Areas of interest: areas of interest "Commercial service"
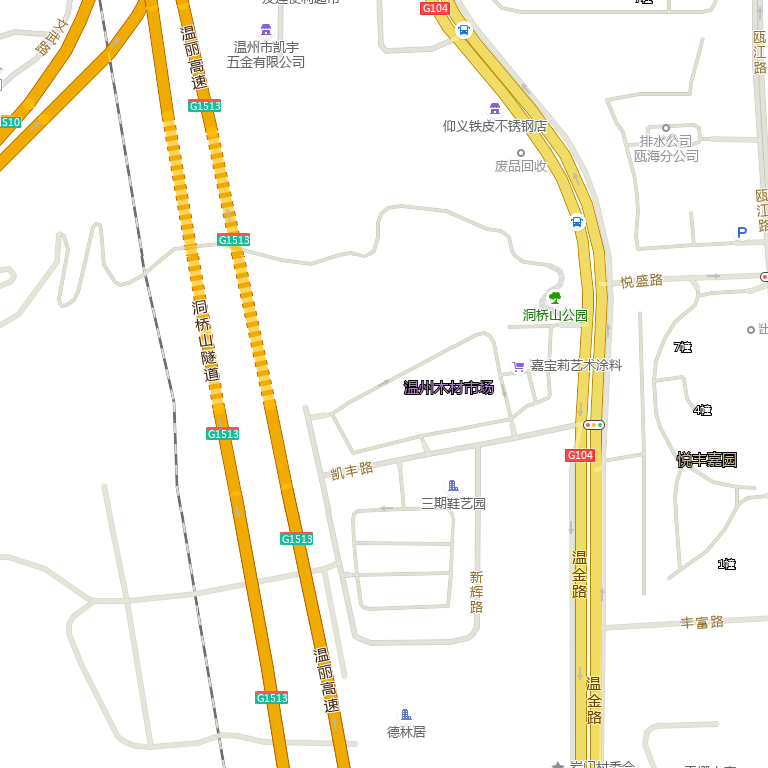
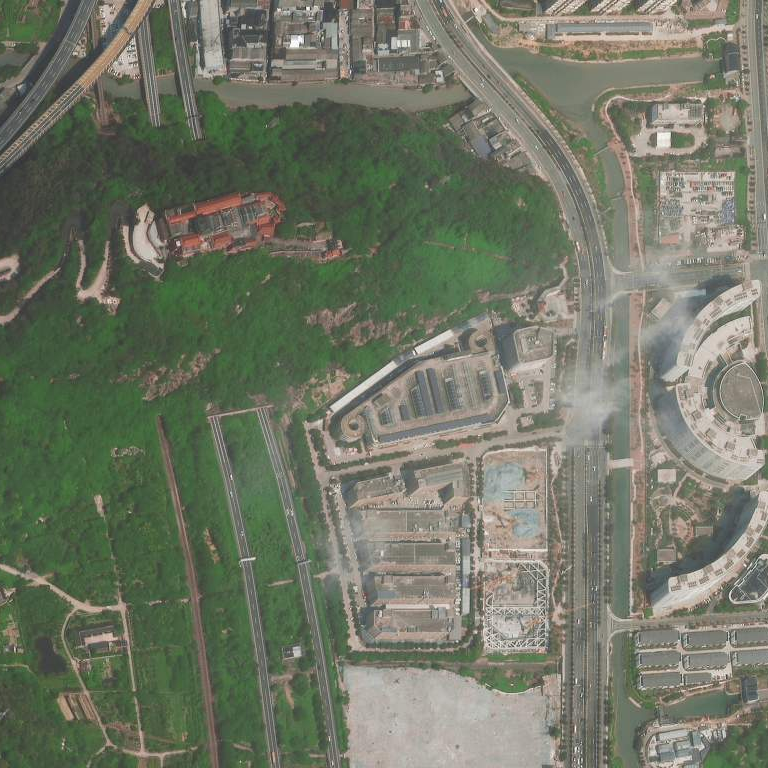